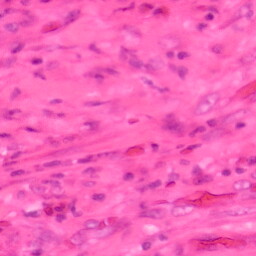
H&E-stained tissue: Colon